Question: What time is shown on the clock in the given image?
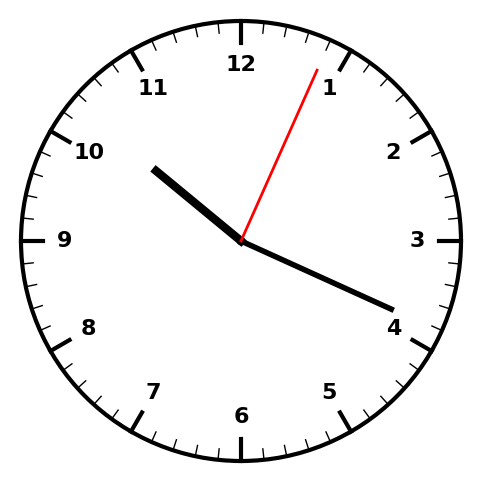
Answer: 10:19:04